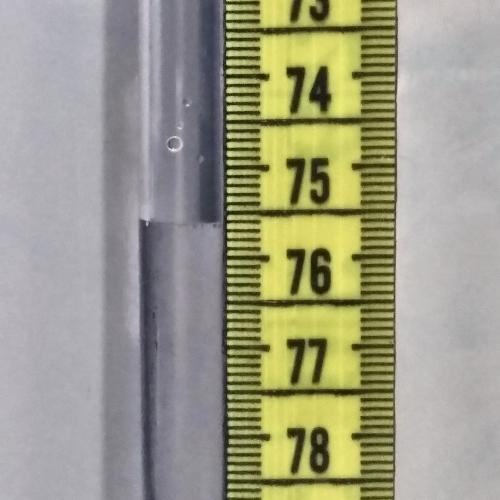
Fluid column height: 75.6 cm